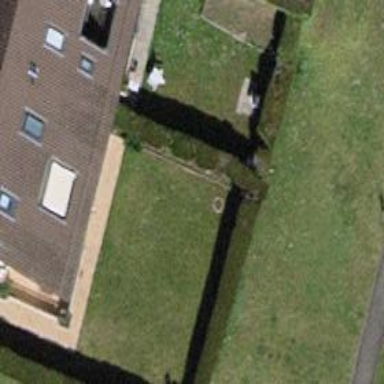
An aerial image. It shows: Garden that is leisure land.